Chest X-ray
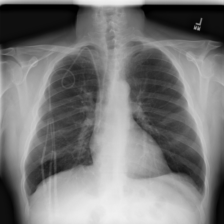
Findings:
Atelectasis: negative
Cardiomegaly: negative
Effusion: negative
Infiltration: negative
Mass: negative
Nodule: negative
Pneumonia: negative
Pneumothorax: negative
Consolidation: negative
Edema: negative
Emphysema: negative
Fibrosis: negative
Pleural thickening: negative
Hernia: negative